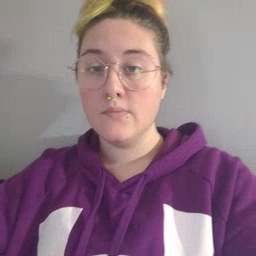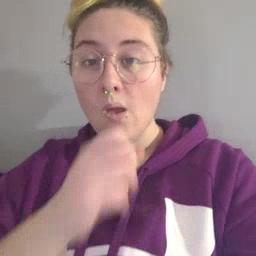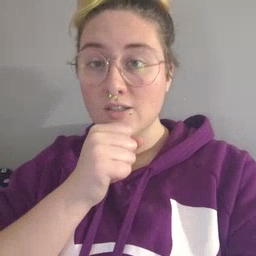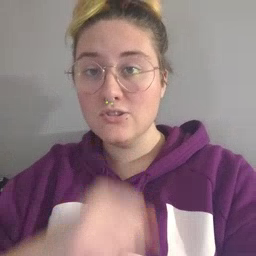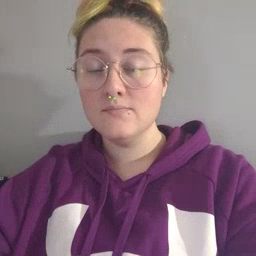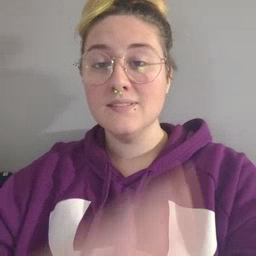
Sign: orange